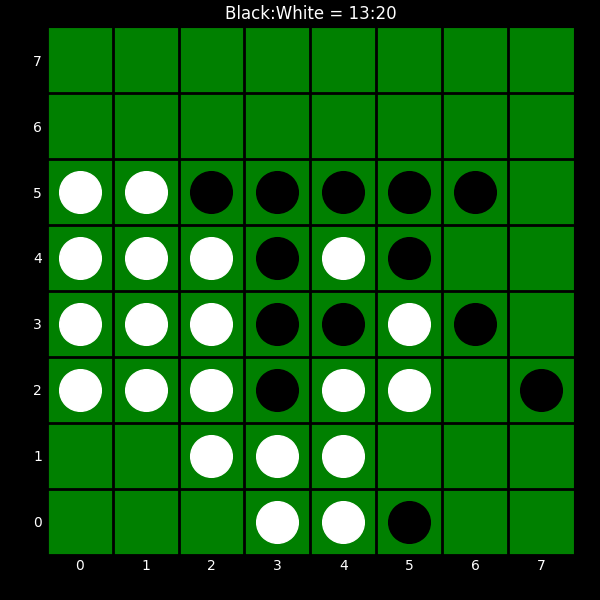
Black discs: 13
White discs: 20